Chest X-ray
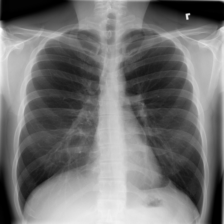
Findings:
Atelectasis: negative
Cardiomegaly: negative
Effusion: negative
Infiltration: negative
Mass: negative
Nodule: negative
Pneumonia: negative
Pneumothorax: negative
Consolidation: negative
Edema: negative
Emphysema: negative
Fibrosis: negative
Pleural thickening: negative
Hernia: negative